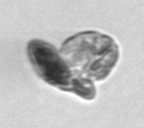
Label: Karenia